Frequency: 55000
Velocity: 0,1705
Power: 30,4
Pulse duration: 0,0000001
Pass count: 1
Magnification: 10
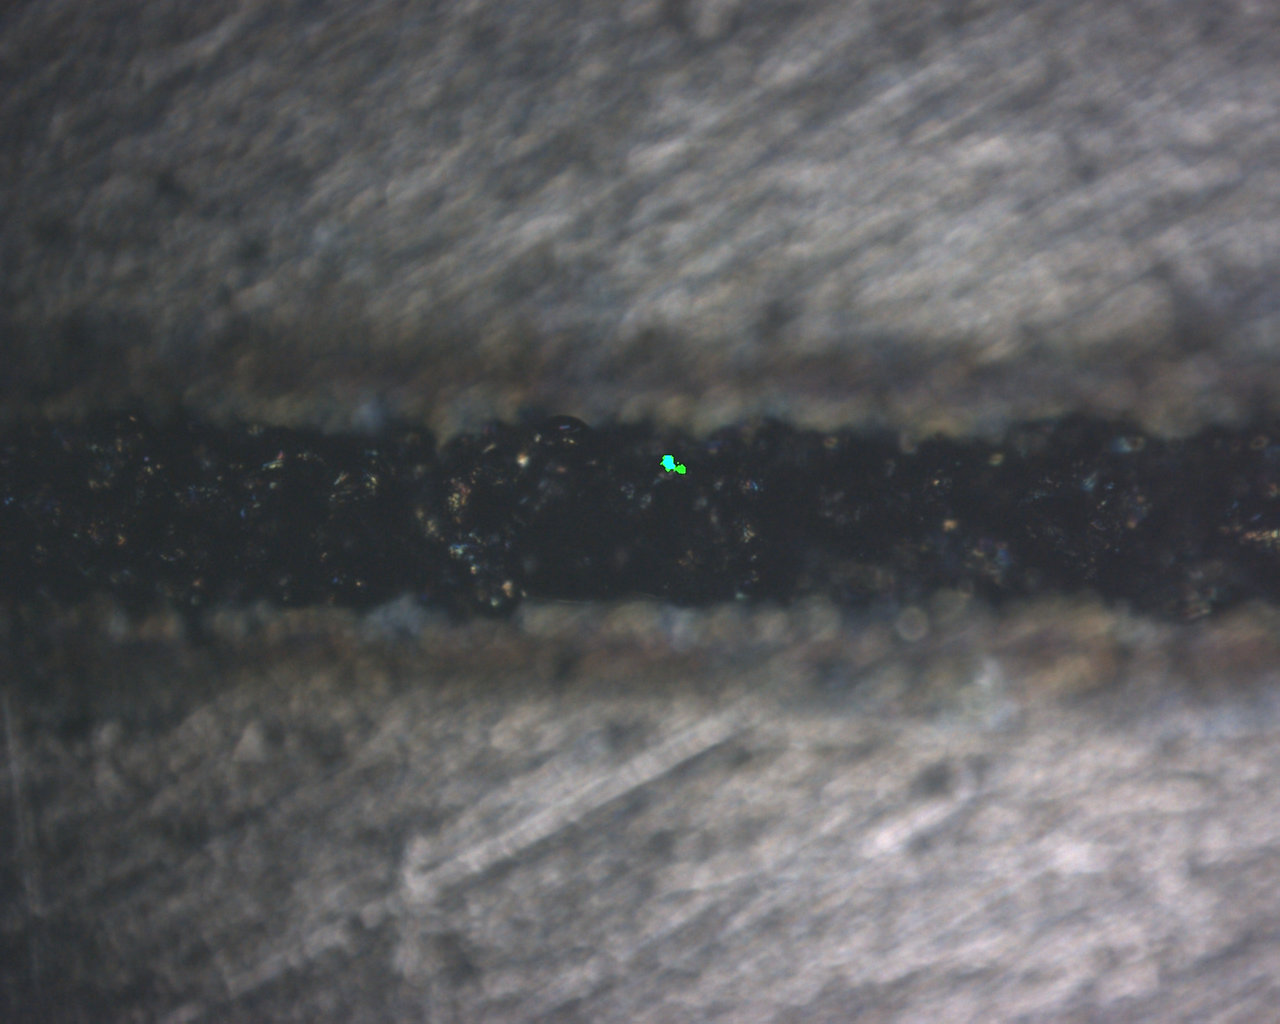
Measured width: 129.108
Other width: 76.218